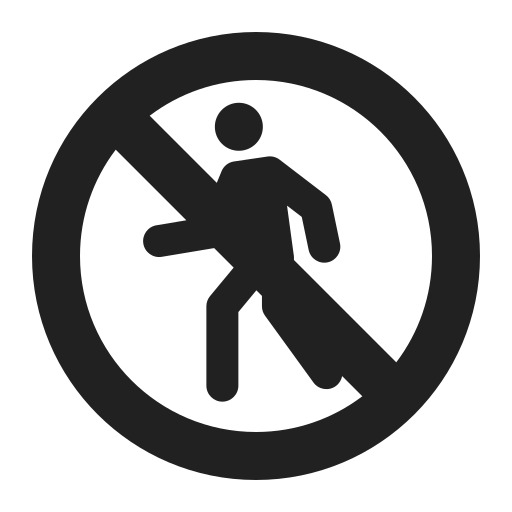
no pedestrians high contrast